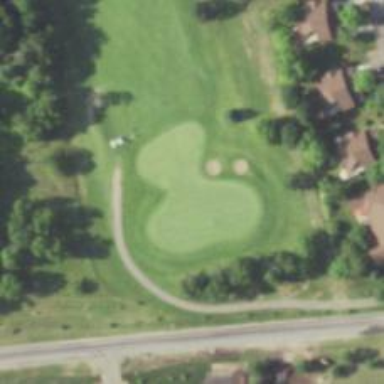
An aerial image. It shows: View of golf hole.